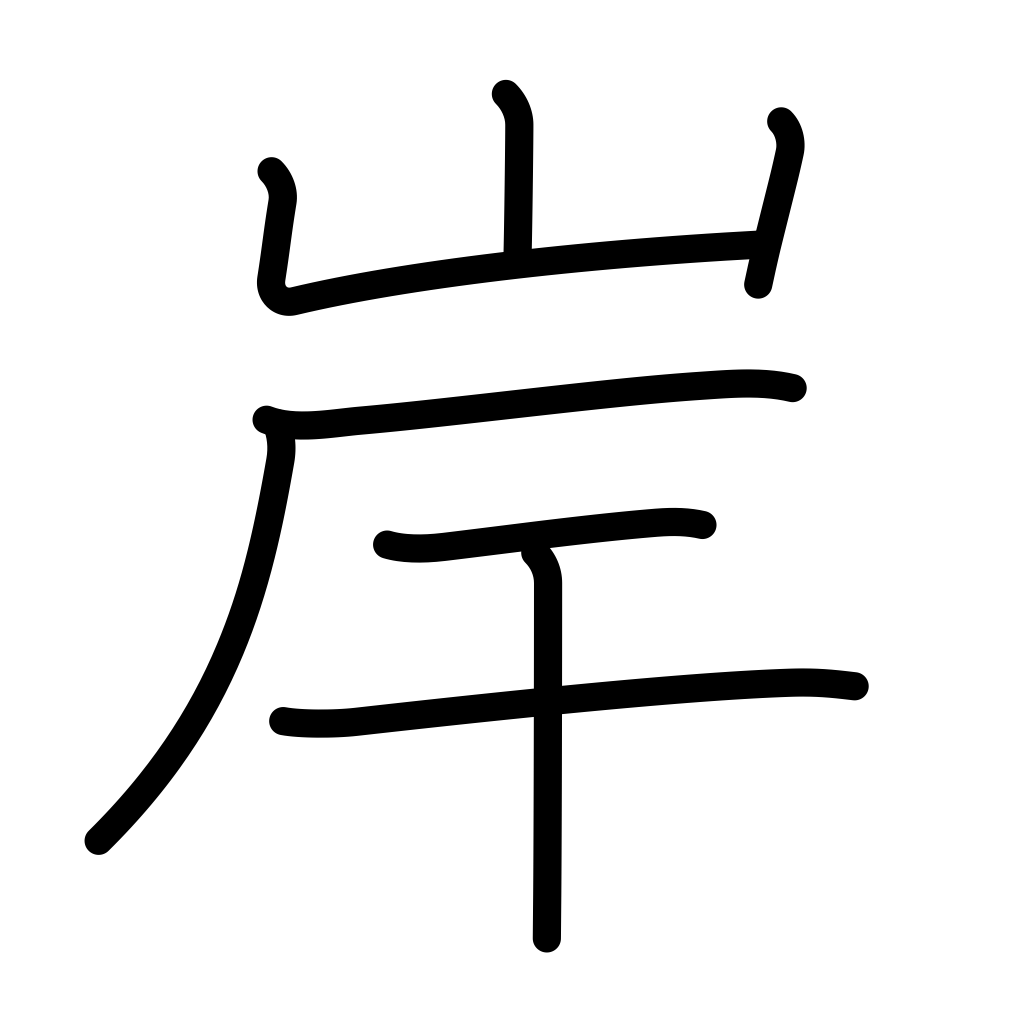
Meaning: beach